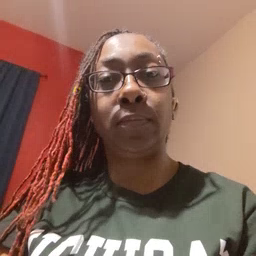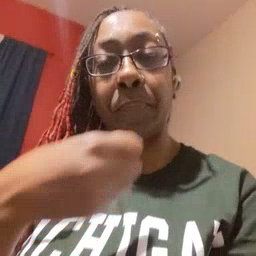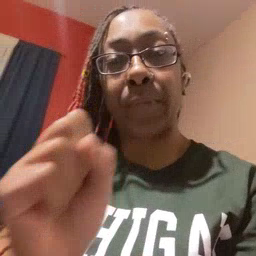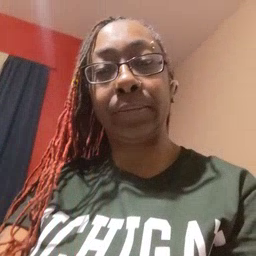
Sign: make